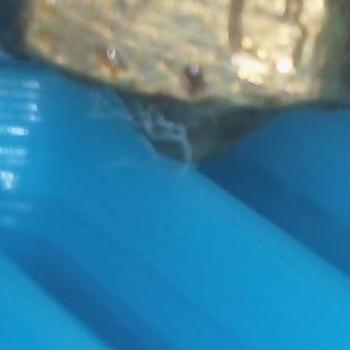
Flow rate: 141%